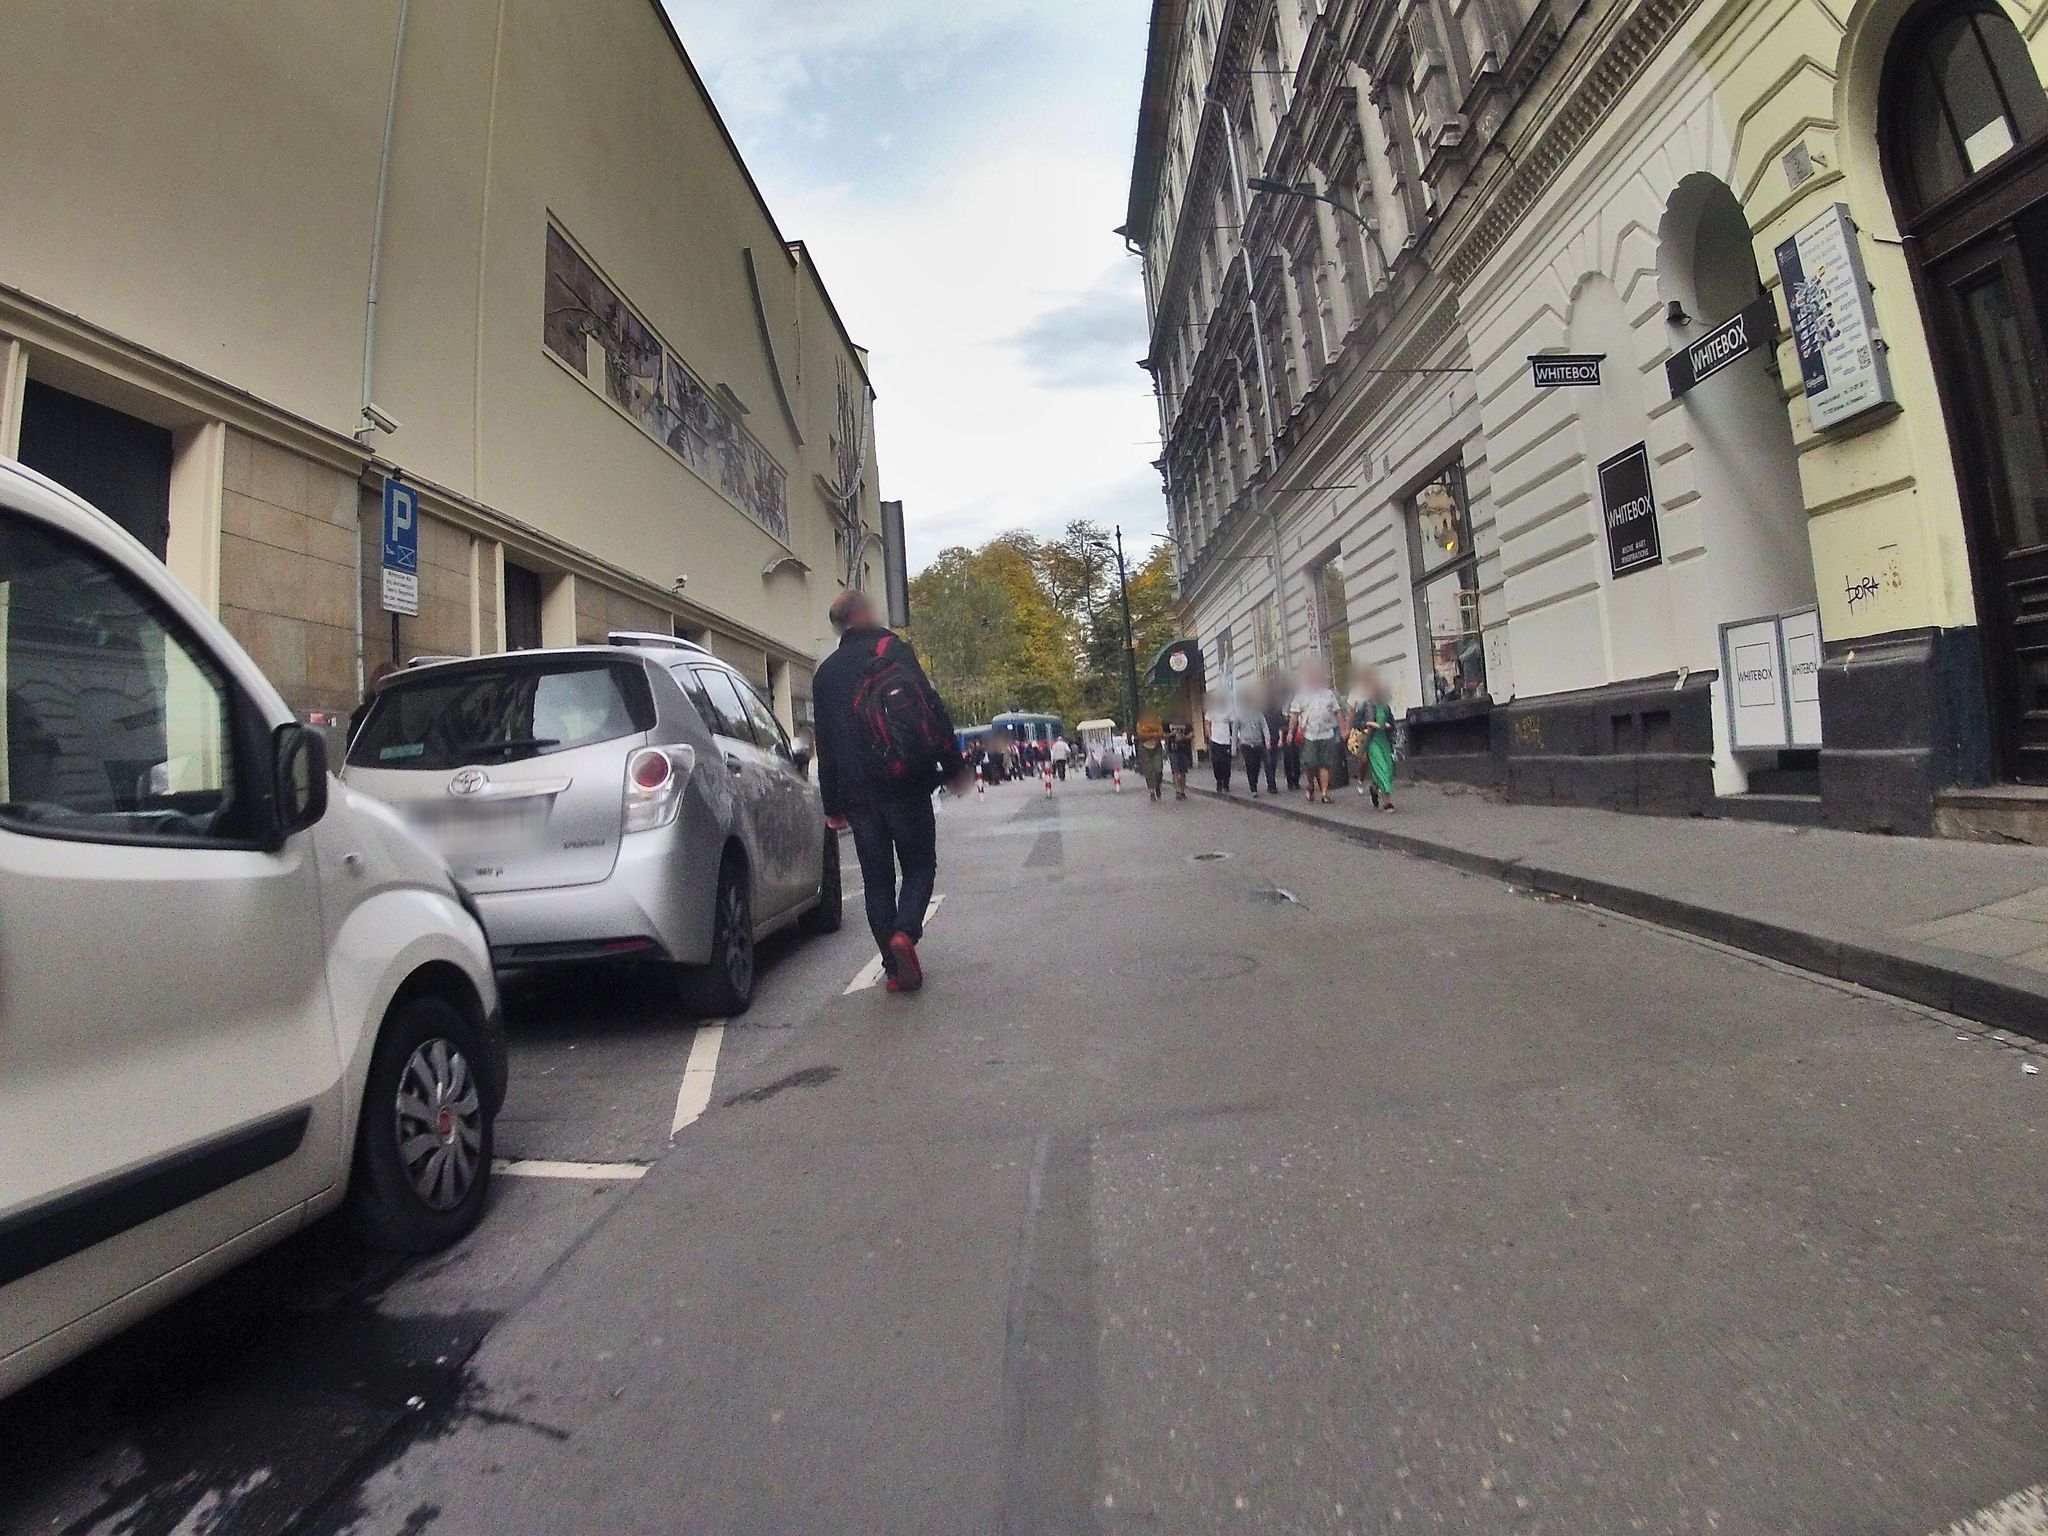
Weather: cloudy
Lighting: day
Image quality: good
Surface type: walking surface
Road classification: path, pedestrian
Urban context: urban centre
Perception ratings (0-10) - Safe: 6.43, Lively: 9.38, Beautiful: 8.52, Boring: 3.6, Depressing: 2.31, Wealthy: 9.22